Question: What I want to achieve is this

To get this, I made a div (.toolbar-left) with this style
'''
.left-toolbar {
width: 300px;
background: #ddd;
padding: 15px;
float: left;
height: 100%;
}
'''
I also made the .paint div with this style:
'''
.paint {
margin-left: 300px;
height: 100%;
}
'''
I'm also using these styles in case they have something to do with my problem:
'''
*, *:before, *:after {
-moz-box-sizing: border-box; -webkit-box-sizing: border-box; box-sizing: border-box;
}
html, body {
margin: 0;
padding: 0;
font-family: 'Montserrat', 'sans-serif';
font-size: 14px;
height: 100%;
}
'''
This works properly, but as soon as I add a canvas element with width and height 100%, a vertical scrollbar gets added.
I check their sizes and everything (divs, body and canvas) have the same height.
So, why am I getting the scrollbar?
: Made a JSFiddle: <URL>
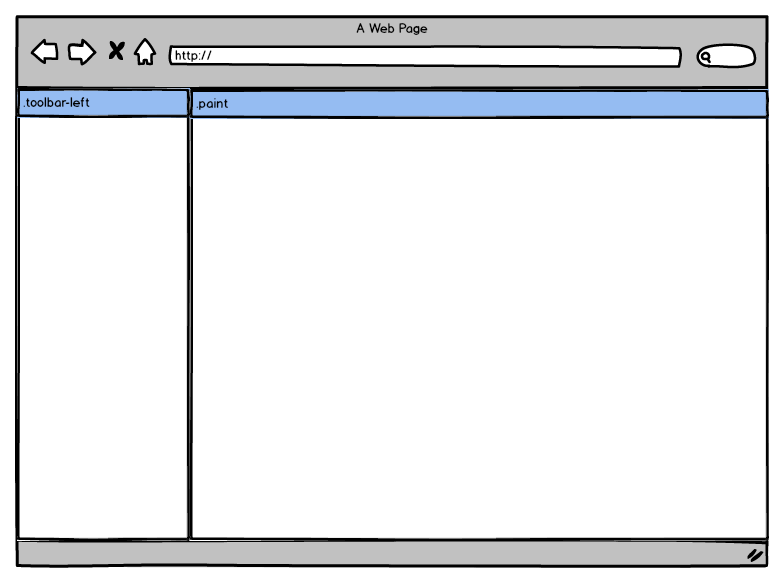
Answer: You just need to add display block to the canvas
CSS
'''
#paint_canvas {
height: 100%;
width: 100%;
display:block;
}
'''